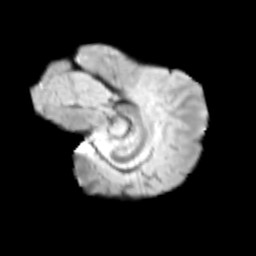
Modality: T2w
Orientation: sagittal
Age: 11
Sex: male
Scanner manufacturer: siemens
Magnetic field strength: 3 T
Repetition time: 3.8 s
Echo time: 0.07 s